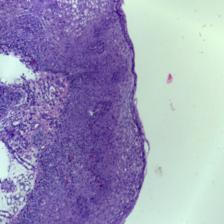
Diagnosis: Normal